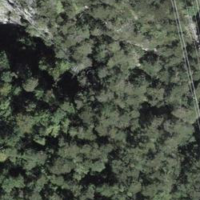
EUNIS habitat code: 44
Species observed at this site:
Anthericum ramosum